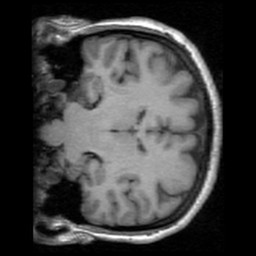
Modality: T1w
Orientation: coronal
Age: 40